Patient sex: F
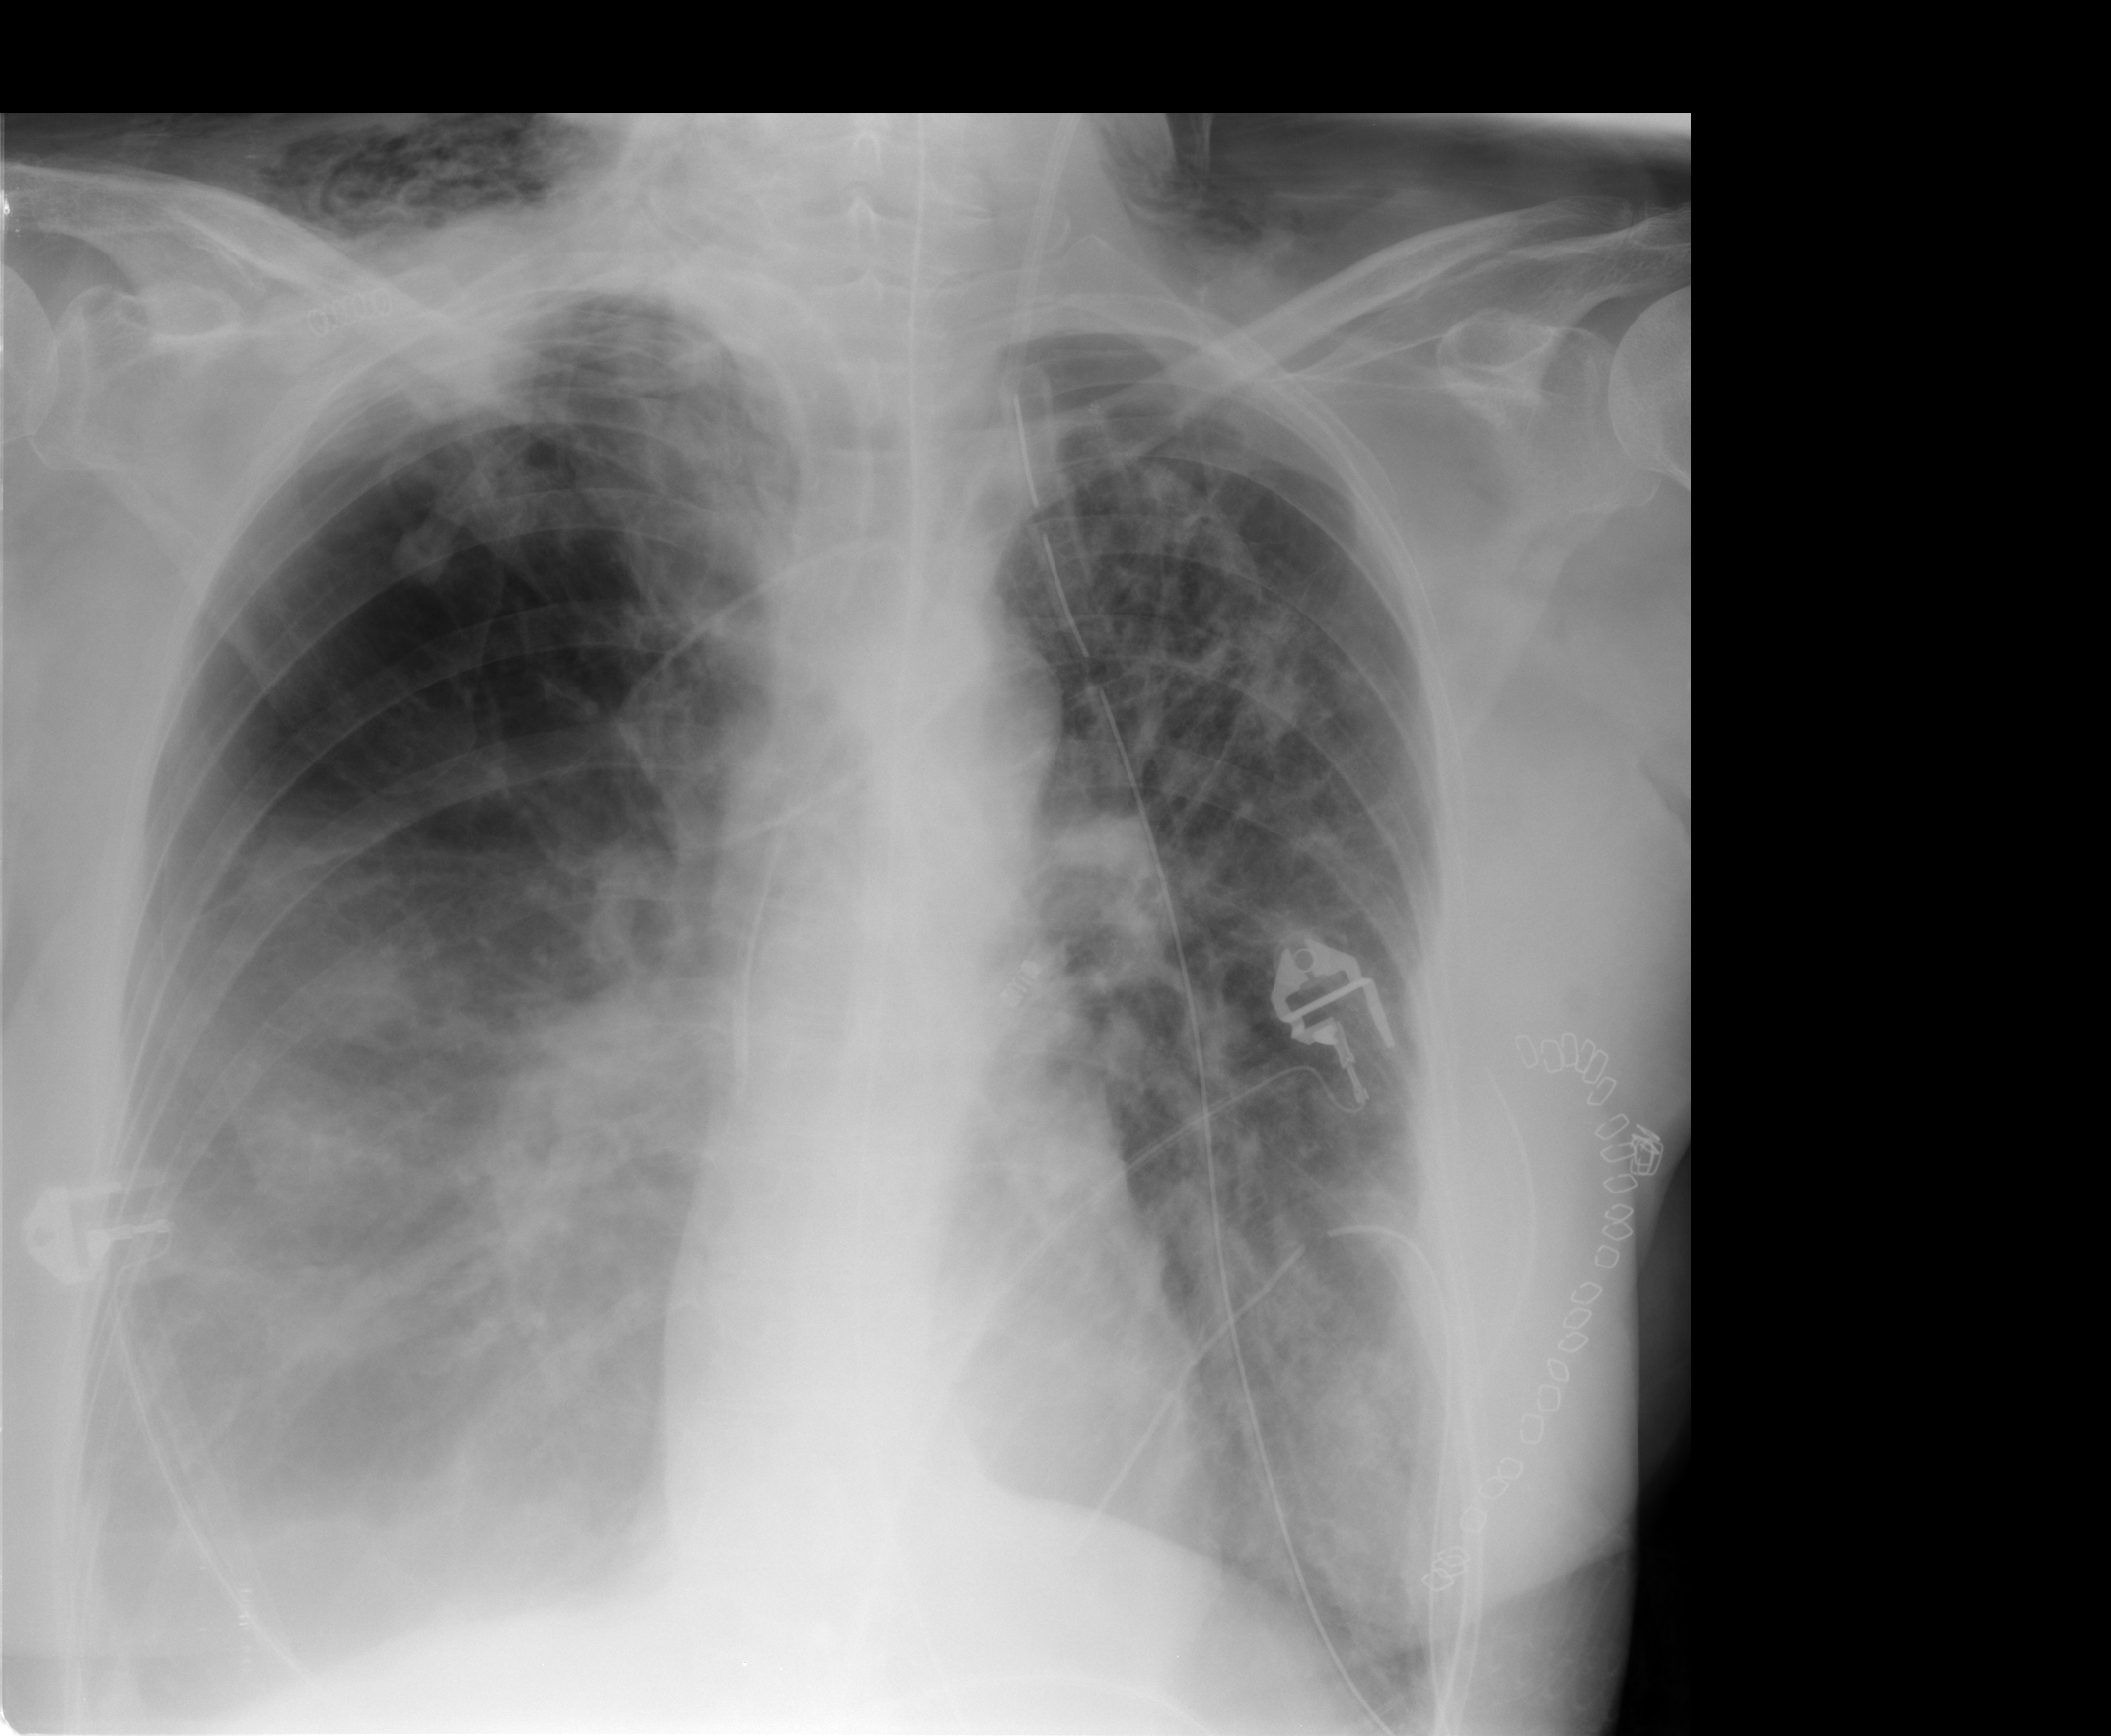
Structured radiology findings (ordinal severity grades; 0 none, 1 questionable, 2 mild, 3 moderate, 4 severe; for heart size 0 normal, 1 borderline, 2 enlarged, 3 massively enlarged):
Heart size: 0
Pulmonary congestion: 2
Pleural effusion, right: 2
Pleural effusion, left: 0
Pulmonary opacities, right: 3
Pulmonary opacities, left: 2
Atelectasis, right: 2
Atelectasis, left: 3